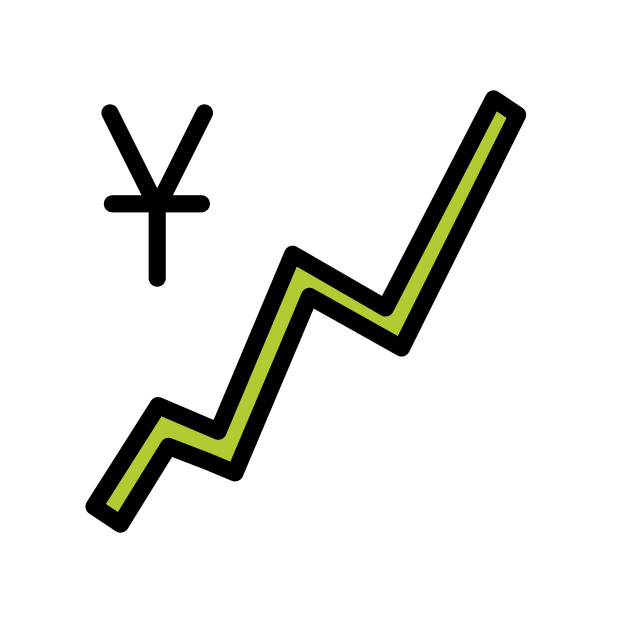
chart increasing with yen